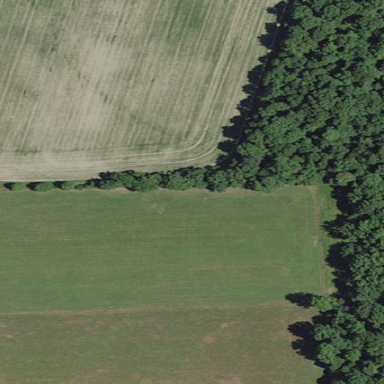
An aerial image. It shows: Serene woodland landscape.